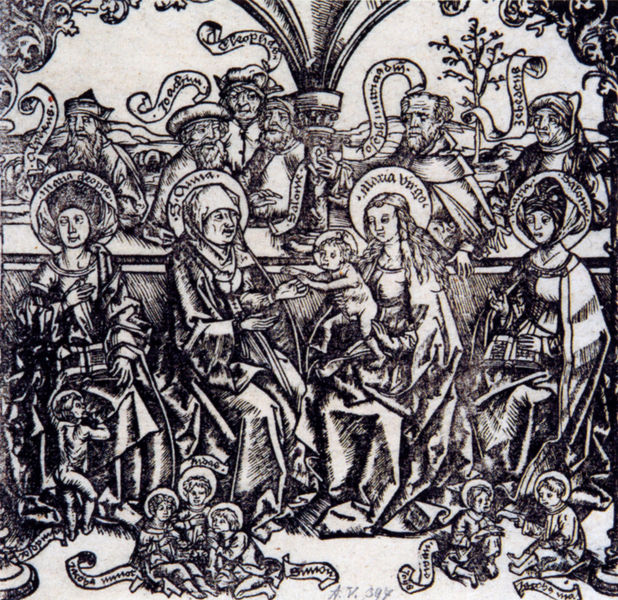
Titel: Heilige Sippe
Standort: Gotha
Institution: Schlossmuseum
Schlagwörter: baum, flügel, gott, himmel, mann, umhang, weiß, frauen, menschen, sitzen, frau, haar, hut, hüte, kleider, männer, schwarz, säule, zeichnung, tuch, leute, ornament, alt, bart, kappe, kappen, mütze, mützen, alte, architektur, bibel, falten, salome, gelehrte, kirche, gewand, mantel, sitzend, gewänder, kind, mutter, personen, gotik, locken, kinder, engel, ranken, holzschnitt, schrift, bogen, grafik, graphik, klein, baby, rundbogen, banner, weib, weiber, spielen, inschrift, faltenwurf, junge, gewölbe, buch, religion, barfuß, druck, jungfrau, schnitt, schwarzweiss, radierung, stich, beschriftung, hauben, reichen, namen, kapitell, ranke, spielend, heiligenschein, nimbus, christus, jesus, mantegna, mittelalter, heiliger, elisabeth, heilige, dürer, bänder, heilig, putten, taufe, maria, kupferstich, madonna, magdalena, mutter gottes, sakral, anna, heimsuchung, geburt, säugling, kaltnadel, gottesmutter, latein, exakt, söule, jesuskind, spruchband, schriftband, heiligenscheine, barbara, nimben, zusammen, propheten, spruchbänder, schriftbänder, joachim, heiligen, sacra conversatione, hl familie, faltenstudie, glorien, kaltnadelradierung, maria salome, radierund, schongauer, srüche, wurzeln jesse, heiliege, sithen, virgo, heiligeholzschnitt, heilige sippew, heiliege sippe, 1437